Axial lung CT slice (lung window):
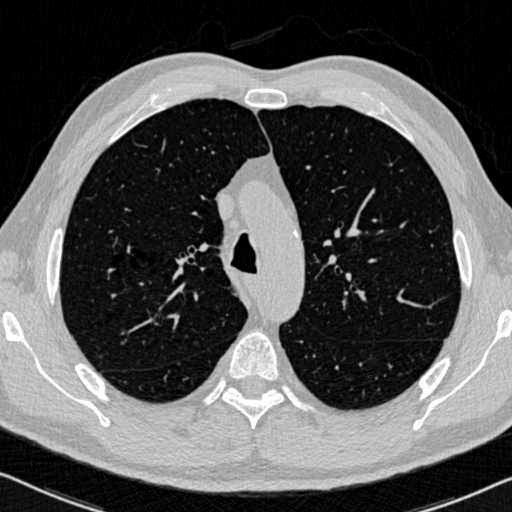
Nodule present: no